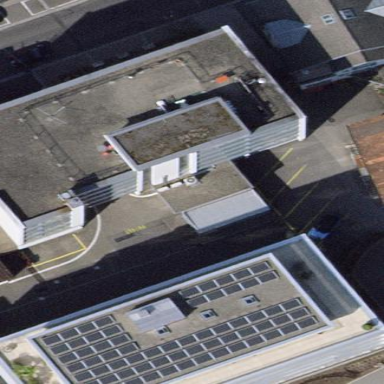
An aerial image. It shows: Office building with flat roof.